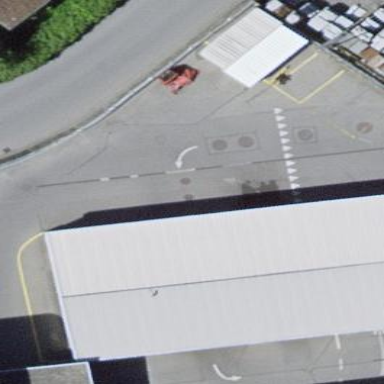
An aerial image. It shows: Industrial building.